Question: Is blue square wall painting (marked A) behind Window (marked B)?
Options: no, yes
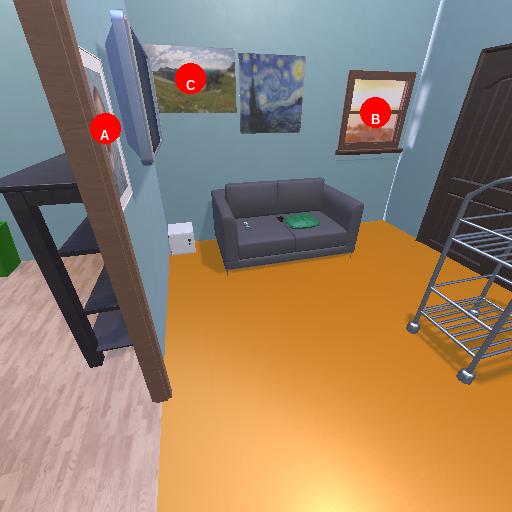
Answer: no